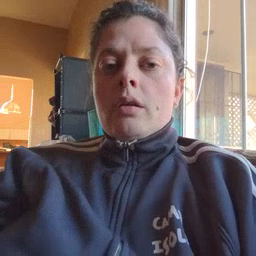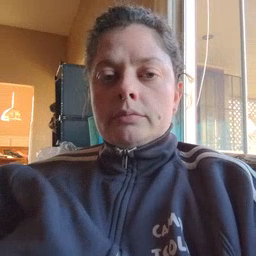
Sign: ride